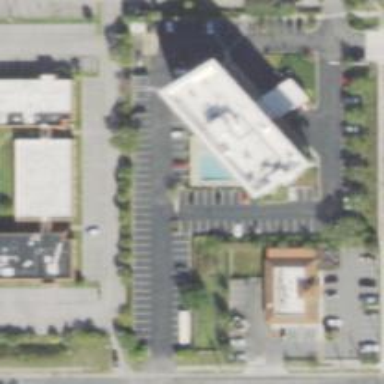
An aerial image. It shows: Hotel building.